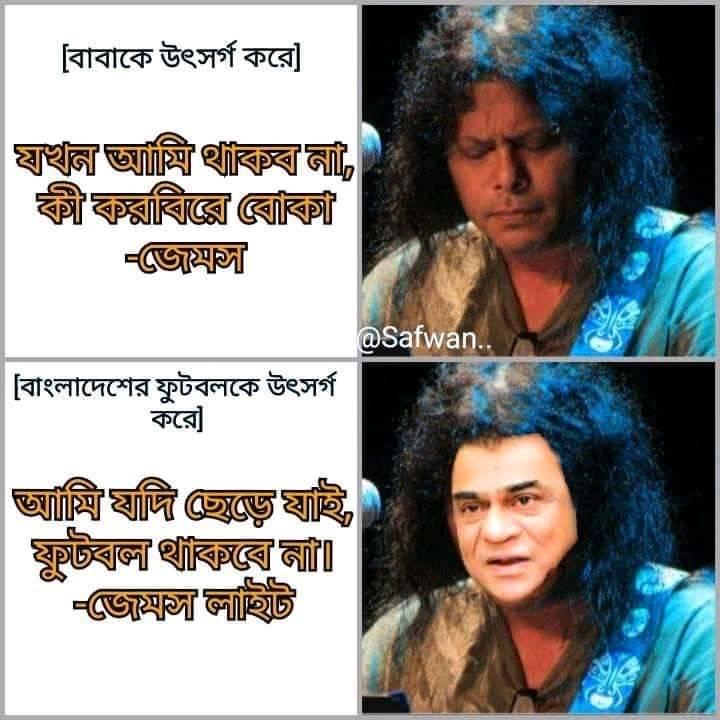
Caption: [বাবাকে উৎসর্গ করে ]  যখন আমি থাকব না , কী করবিরে বোকা   -জেমস    [বাংলাদেশের ফুটবলকে উৎসর্গ করে ]   আমি যদি ছেড়ে যাই, ফুটবল থাকবে না ।    - জেমস লাইট
Label: hate